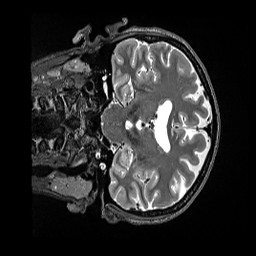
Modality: T2w
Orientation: coronal
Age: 50
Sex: female
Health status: ill
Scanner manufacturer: siemens
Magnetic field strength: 3 T
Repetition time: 3.2 s
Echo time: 0.564 s